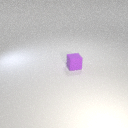
small purple rubber cube